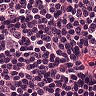
Metastatic tissue present: no